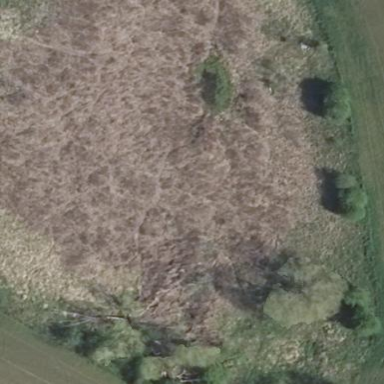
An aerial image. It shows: Swamp in wetland area.